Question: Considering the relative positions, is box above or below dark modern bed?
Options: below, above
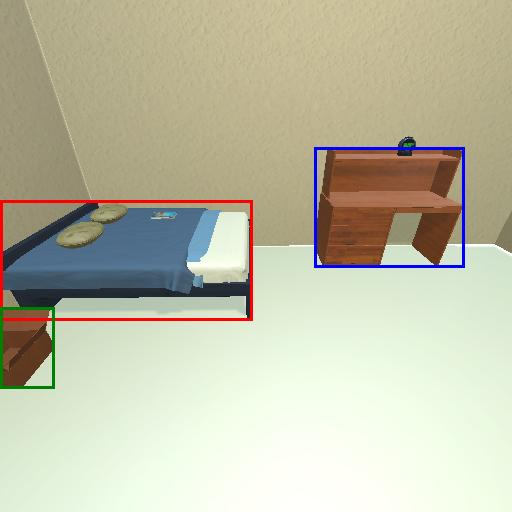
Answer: below